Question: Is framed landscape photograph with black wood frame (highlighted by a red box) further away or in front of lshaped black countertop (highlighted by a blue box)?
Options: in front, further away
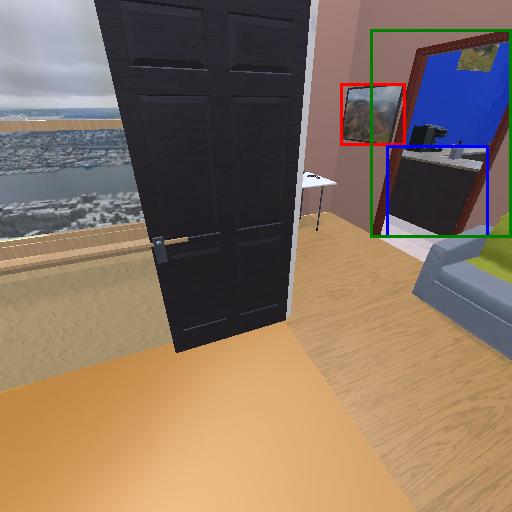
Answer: in front